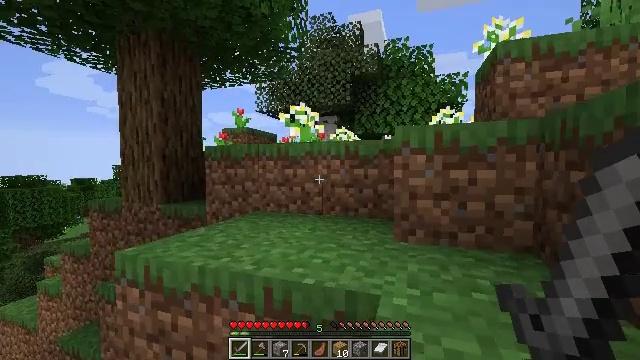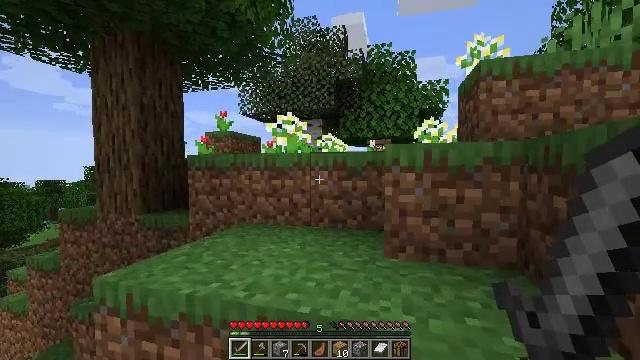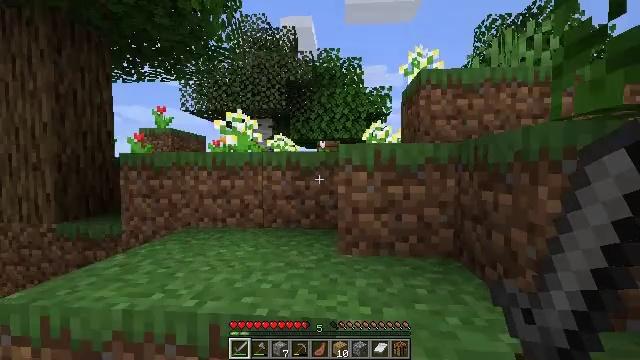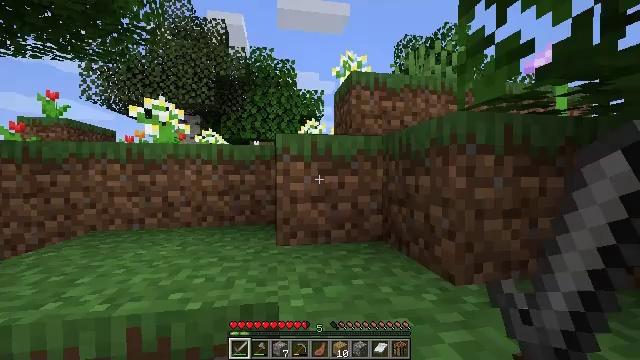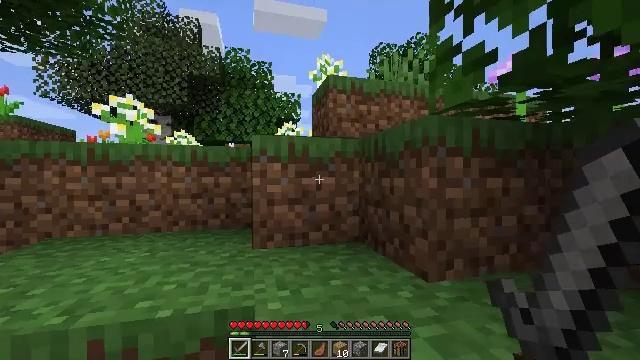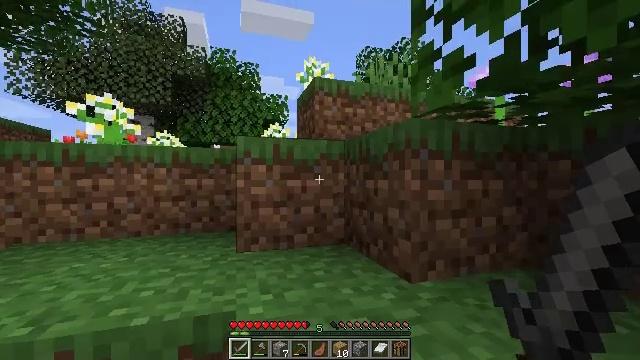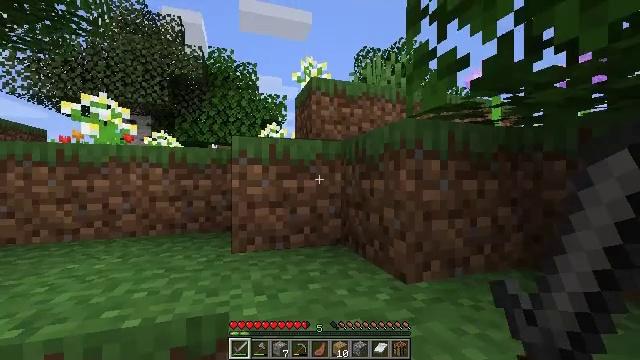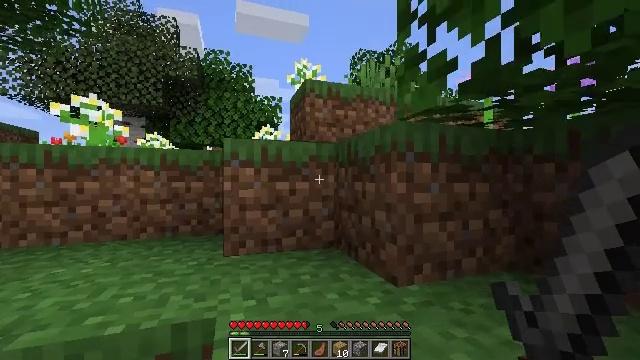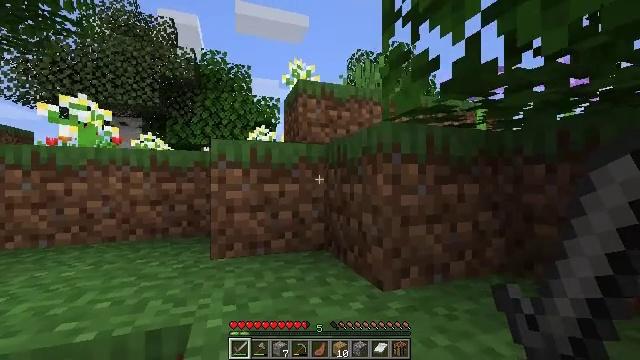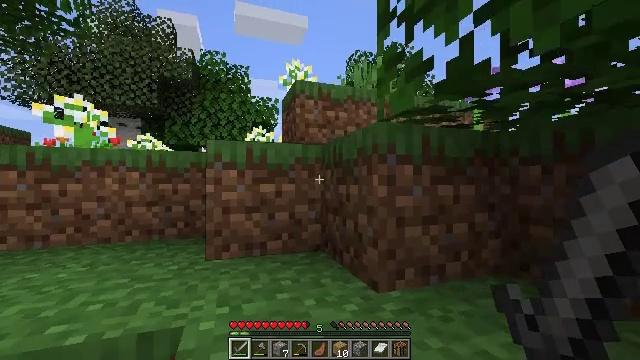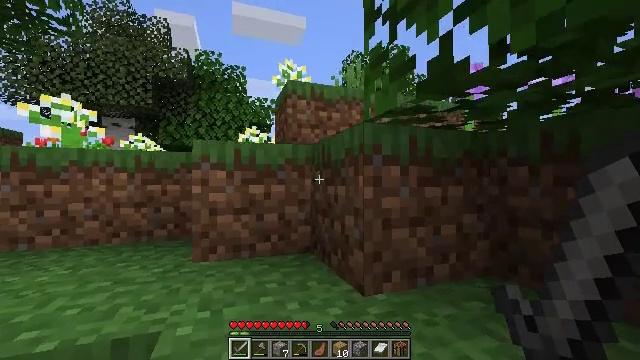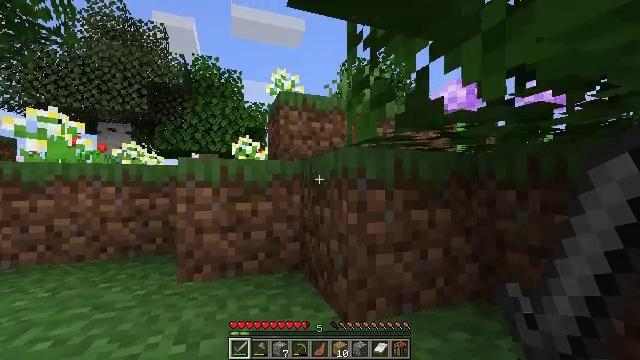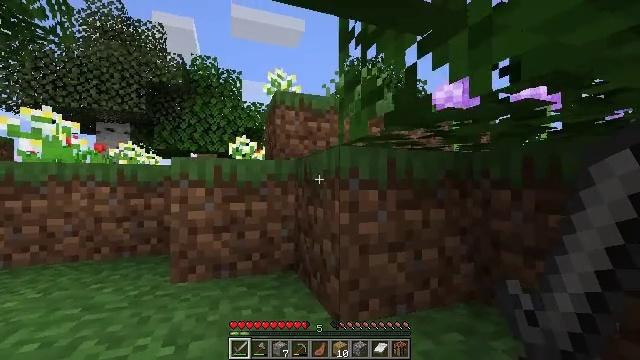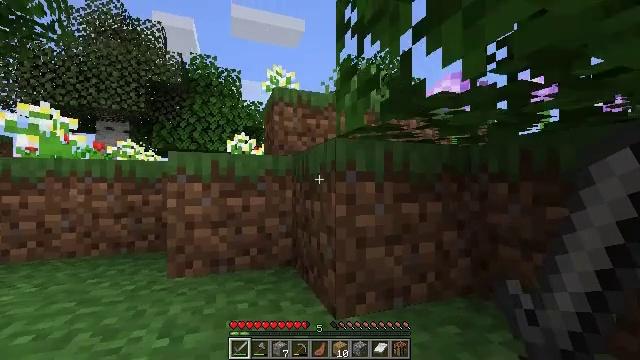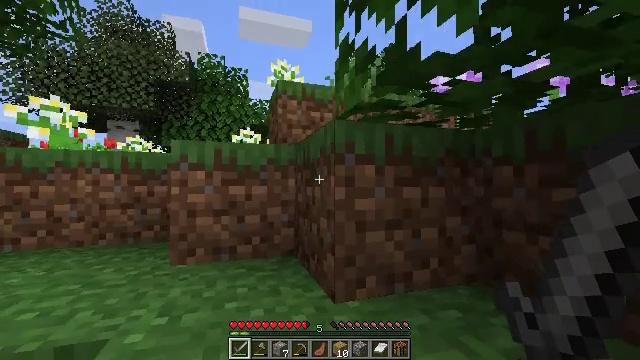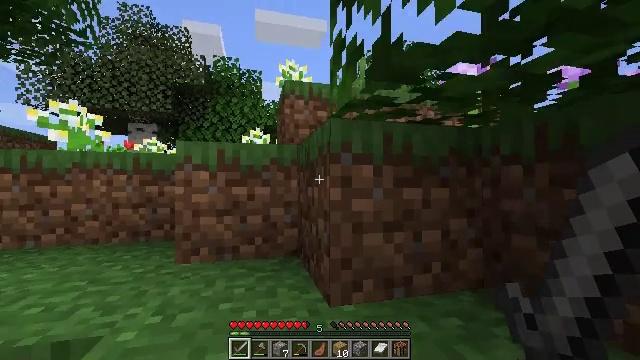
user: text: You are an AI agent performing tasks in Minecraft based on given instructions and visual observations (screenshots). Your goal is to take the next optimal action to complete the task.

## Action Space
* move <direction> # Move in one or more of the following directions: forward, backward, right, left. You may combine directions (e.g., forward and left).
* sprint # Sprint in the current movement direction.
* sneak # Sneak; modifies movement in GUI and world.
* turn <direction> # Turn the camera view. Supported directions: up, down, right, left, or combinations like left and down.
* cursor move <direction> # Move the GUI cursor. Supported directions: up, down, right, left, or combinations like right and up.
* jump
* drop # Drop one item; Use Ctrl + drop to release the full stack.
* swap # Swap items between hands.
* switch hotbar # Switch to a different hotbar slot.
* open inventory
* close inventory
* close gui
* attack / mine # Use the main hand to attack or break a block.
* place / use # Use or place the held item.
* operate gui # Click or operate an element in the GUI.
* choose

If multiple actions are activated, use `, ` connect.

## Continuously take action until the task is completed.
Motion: motion action
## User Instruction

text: Break the tall rose bush.
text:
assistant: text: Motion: move forward, sprint, turn right, jump
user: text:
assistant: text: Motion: move forward, sprint, turn right, jump
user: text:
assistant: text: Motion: move forward, sprint, turn right, jump
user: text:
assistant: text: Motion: move forward, sprint, turn right, jump
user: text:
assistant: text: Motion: move forward, sprint, turn right, jump
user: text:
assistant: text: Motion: move forward, sprint, jump
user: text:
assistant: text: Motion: move forward, sprint, jump
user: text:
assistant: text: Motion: move forward, sprint, jump
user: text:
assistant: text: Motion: move forward, sprint, jump
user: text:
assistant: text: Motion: move forward, sprint, jump
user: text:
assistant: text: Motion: move forward, sprint, jump
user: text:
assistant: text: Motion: move forward, sprint, jump
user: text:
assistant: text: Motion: move forward, sprint, jump
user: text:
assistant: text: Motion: move forward, sprint, turn left, jump
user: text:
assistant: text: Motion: move forward, sprint, turn left, jump
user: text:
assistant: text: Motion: move forward, sprint, turn left, jump
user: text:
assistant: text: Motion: move forward, sprint, turn left, jump
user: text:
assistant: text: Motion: move forward, sprint, turn left, jump
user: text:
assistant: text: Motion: move forward, sprint, jump
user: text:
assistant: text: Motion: move forward, sprint, jump
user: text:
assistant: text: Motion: move forward, sprint, jump
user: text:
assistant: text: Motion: move forward, sprint, jump
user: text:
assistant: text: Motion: move forward, sprint, jump
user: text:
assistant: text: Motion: move forward, sprint, jump
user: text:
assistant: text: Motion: move forward, sprint
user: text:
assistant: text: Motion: move forward, sprint
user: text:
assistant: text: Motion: move forward, sprint
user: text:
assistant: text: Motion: move forward, sprint
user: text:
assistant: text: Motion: move forward, sprint
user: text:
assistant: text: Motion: move forward, sprint